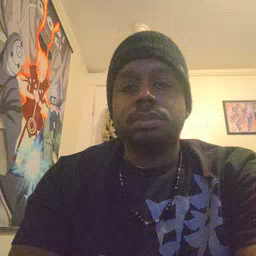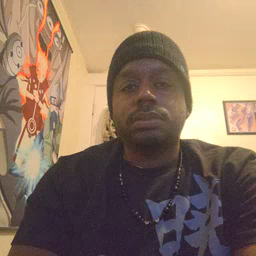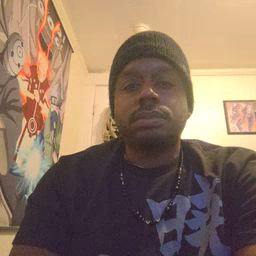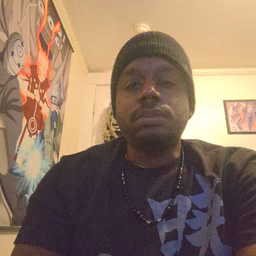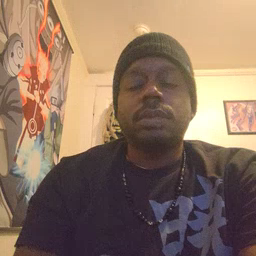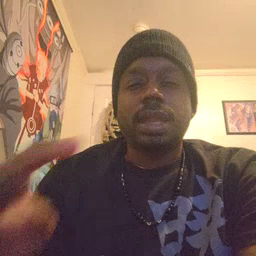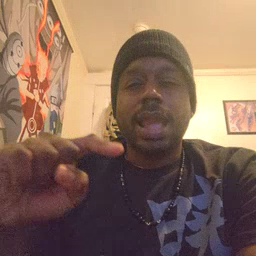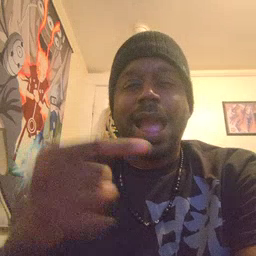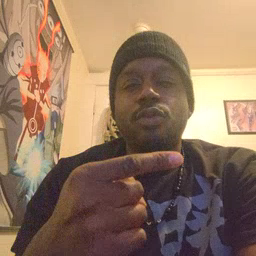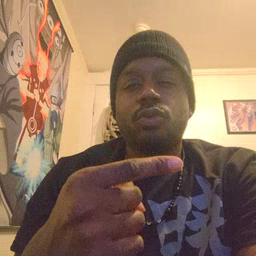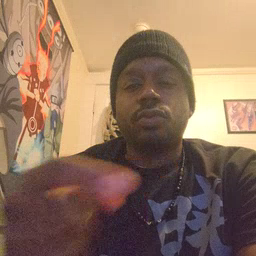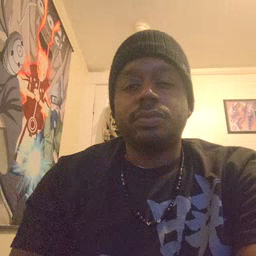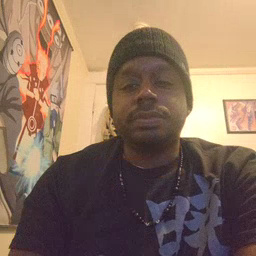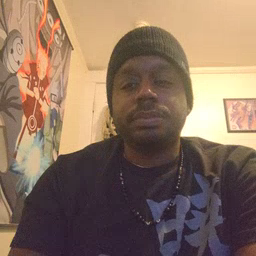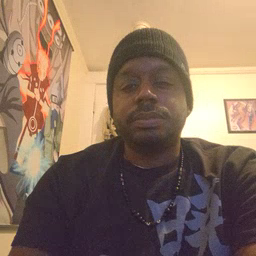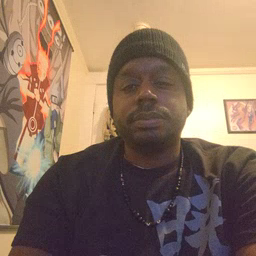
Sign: owie